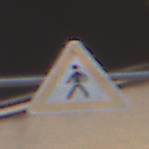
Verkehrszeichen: FussgaengerRechts
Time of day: Night
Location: Outdoor (Urban)
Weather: Overcast
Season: Winter
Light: Artificial